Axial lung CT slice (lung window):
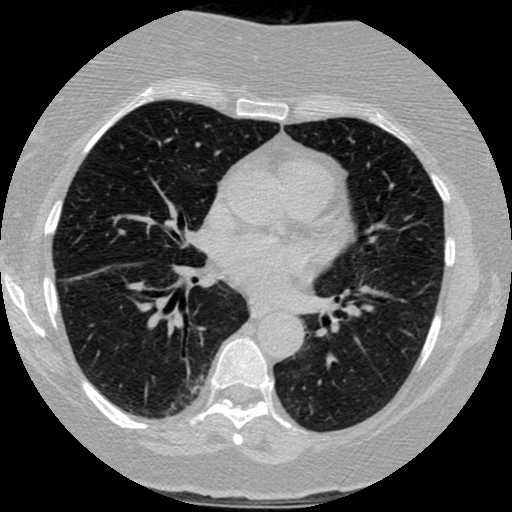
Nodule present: no